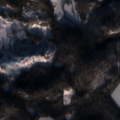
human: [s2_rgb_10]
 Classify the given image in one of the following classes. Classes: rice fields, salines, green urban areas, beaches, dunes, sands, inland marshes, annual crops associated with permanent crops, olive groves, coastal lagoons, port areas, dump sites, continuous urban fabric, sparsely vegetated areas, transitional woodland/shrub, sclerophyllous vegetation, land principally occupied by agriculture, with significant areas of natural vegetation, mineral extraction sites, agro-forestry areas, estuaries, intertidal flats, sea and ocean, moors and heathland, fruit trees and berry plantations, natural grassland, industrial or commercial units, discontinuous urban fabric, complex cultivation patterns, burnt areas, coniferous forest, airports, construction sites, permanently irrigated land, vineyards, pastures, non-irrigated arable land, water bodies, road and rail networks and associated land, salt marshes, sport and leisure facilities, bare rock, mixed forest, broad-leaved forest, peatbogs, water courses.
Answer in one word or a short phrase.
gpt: coniferous forest